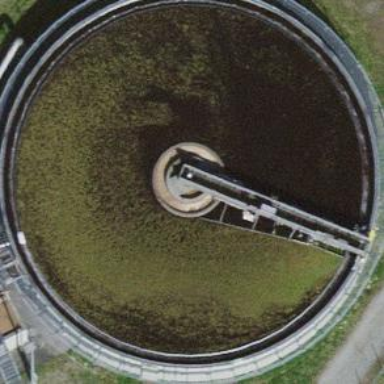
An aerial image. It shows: Wastewater basin for treating water.